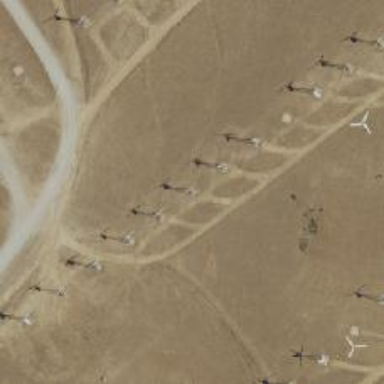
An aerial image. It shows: Wind generator powered by wind turbine.